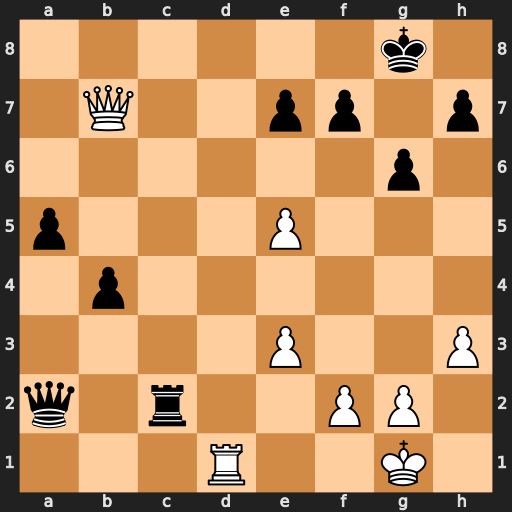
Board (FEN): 6k1/1Q2pp1p/6p1/p3P3/1p6/4P2P/q1r2PP1/3R2K1
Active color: w
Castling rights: -
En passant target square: -
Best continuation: Rd8+ Kg7 Qxe7